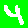
Digit: 4